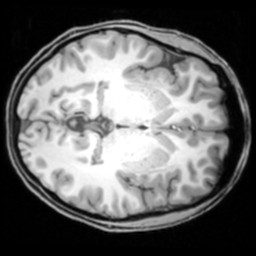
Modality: T1w
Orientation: axial
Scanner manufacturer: siemens
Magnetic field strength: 3 T
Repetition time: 1.9 s
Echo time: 0.00397 s